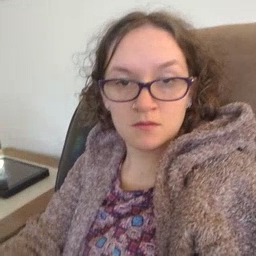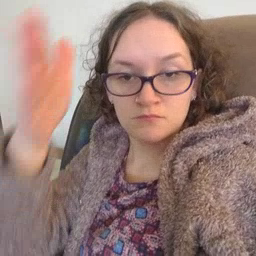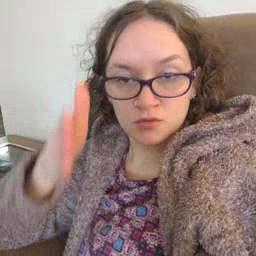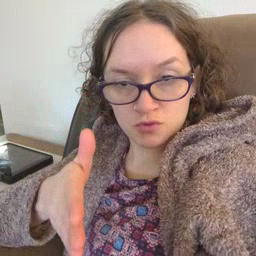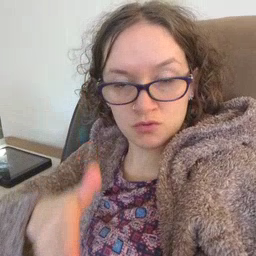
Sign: person